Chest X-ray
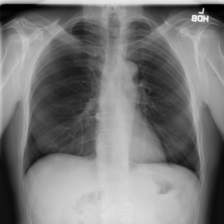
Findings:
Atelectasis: negative
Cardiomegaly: negative
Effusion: negative
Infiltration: negative
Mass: negative
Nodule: negative
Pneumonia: negative
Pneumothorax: negative
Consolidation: negative
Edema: negative
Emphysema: negative
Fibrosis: negative
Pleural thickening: negative
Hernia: negative